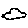
Label: cloud